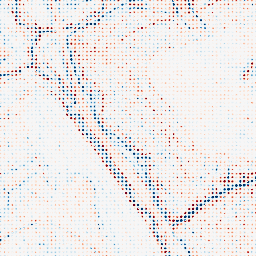
Category: edge_preserving
Decomposition family: bilateral
Decomposition parameters: d: 9
sigma_color: 25
sigma_space: 150
Upsampling method: sinc_blackman
Upsampling parameters: scale: 8
kernel_size: 4
Upsampling scale: 8